Aerial crown-view tile of a tropical tree (Barro Colorado Island, Panama), acquired 20250915:
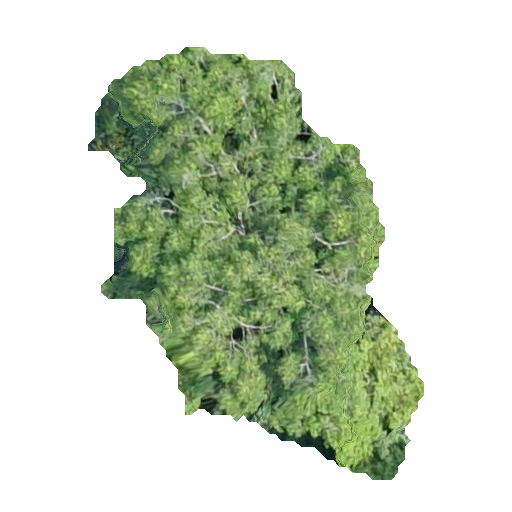
Species: Guatteria lucens
GBIF accepted scientific name: Guatteria lucens
Crown area: 128.703 m²